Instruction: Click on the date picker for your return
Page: home
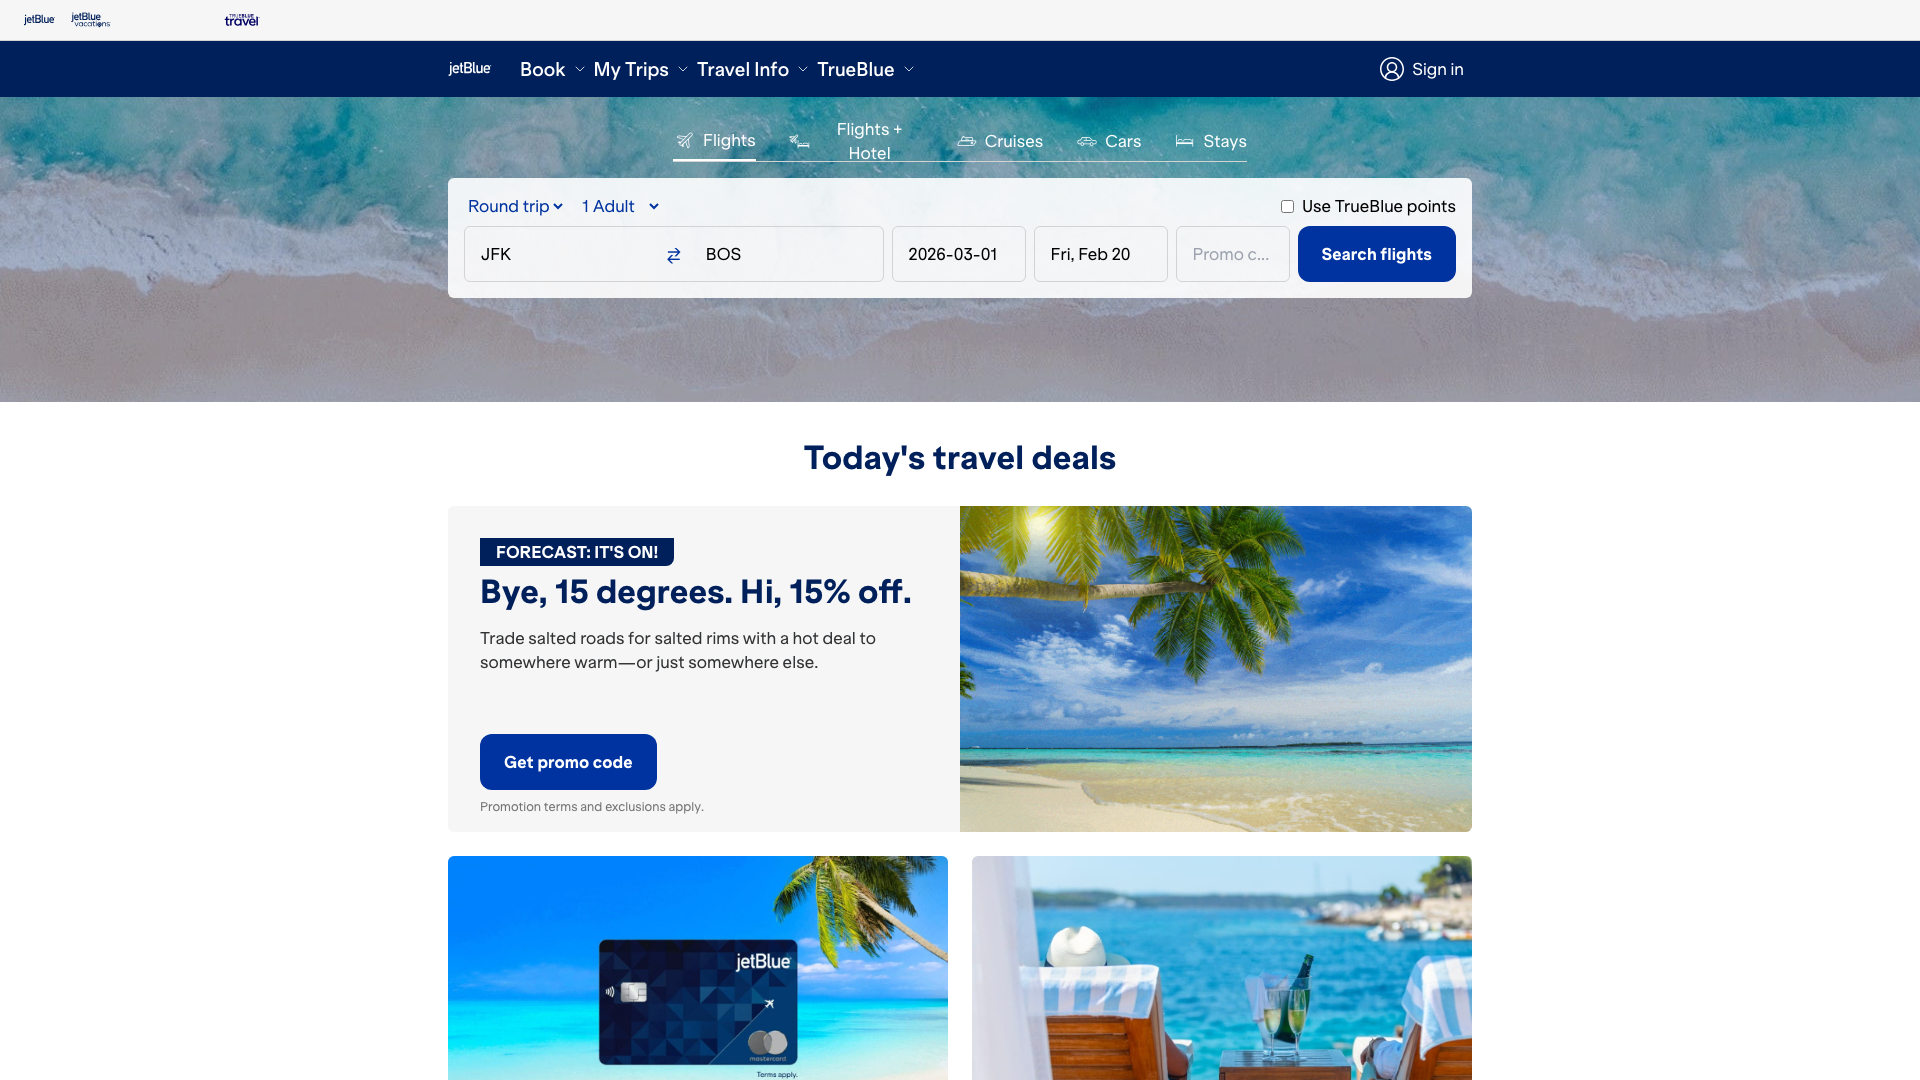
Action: click